Question: I am using php's OpenSSL Functions ( openssl_x509_parse ) to parse SSL certificate info of given site.
Sample Code:
'''
$stream = stream_context_create(
array(
"ssl" => array(
"allow_self_signed" => true,
"capture_peer_cert" => true,
"capture_peer_cert_chain" => true,
"verify_peer" => false,
"verify_peer_name" => false,
"sni_enabled" => true,
),
)
);
$streamRead = @stream_socket_client("ssl://stackoverflow.com:443", $streamErrNo, $streamErrStr, 30, STREAM_CLIENT_CONNECT, $stream);
if (!$streamErrNo && $streamRead) {
$streamContext = stream_context_get_params($streamRead);
$streamContextMeta = stream_get_meta_data($streamRead);
$certChainsRes = $streamContext["options"]["ssl"]["peer_certificate_chain"];
$certChainArr = array();
for ($i = 0; $i < count($certChainsRes); $i++) {
$certChainData = openssl_x509_parse($certChainsRes[$i]);
var_dump($certChainData);
}
}
'''
The code is working fine and it gives me data.
Sample Data.
'''
array (size=16)
'name' => string '/C=US/ST=NY/L=New York/O=Stack Exchange, Inc./CN=*.stackexchange.com' (length=68)
'subject' =>
array (size=5)
'C' => string 'US' (length=2)
'ST' => string 'NY' (length=2)
'L' => string 'New York' (length=8)
'O' => string 'Stack Exchange, Inc.' (length=20)
'CN' => string '*.stackexchange.com' (length=19)
'hash' => string '07cc7bb0' (length=8)
'issuer' =>
array (size=4)
'C' => string 'US' (length=2)
'O' => string 'DigiCert Inc' (length=12)
'OU' => string 'www.digicert.com' (length=16)
'CN' => string 'DigiCert SHA2 High Assurance Server CA' (length=38)
'version' => int 2
'serialNumber' => string '9833040086282421696121167723365753840' (length=37)
'serialNumberHex' => string '0765C64E74E591D68039CA2A847563F0' (length=32)
'validFrom' => string '181005000000Z' (length=13)
'validTo' => string '190814120000Z' (length=13)
'validFrom_time_t' => int <PHONE>
'validTo_time_t' => int <PHONE>
'signatureTypeSN' => string 'RSA-SHA256' (length=10)
'signatureTypeLN' => string 'sha256WithRSAEncryption' (length=23)
'signatureTypeNID' => int 668
'''
Questions:
- 1: I get details like signatureTypeSN, signatureTypeLN,
signatureTypeNID but how can I get Signature Algorithm Id (Hash
Algorithm OID) eg. sha256WithRSAEncryption => 1.2.840.113549.1.1.11- 2: These details show that certificate's version is 2
''version' => int 2' but the browser shows that certificate version is 3 [
P.S: The code is running on Ubuntu 18.04 server with php7.3. The browser I am using is Mozilla Firefox on Windows 10.
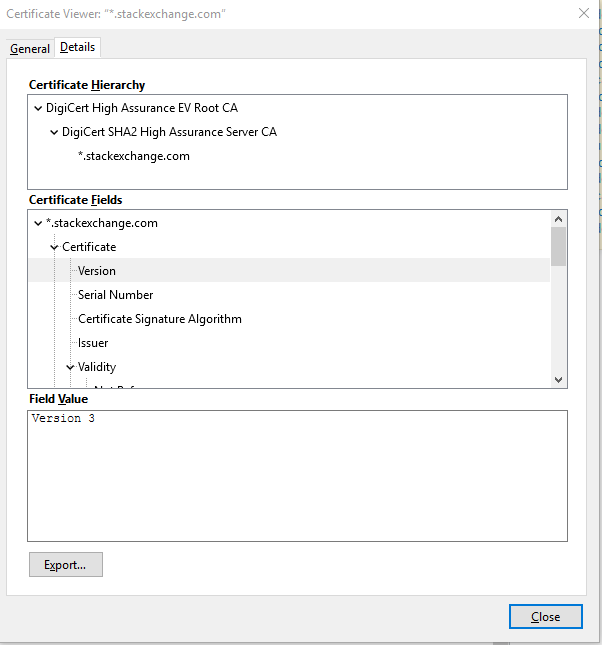
Answer: #1. Version
About version number (From RFC: <URL>
> 4.1.2.1. VersionThis field describes the version of the encoded certificate. When
extensions are used, as expected in this profile, If no extensions are present, but a UniqueIdentifier
is present, the version SHOULD be 2 (value is 1); however, the
version MAY be 3. If only basic fields are present, the version
SHOULD be 1 (the value is omitted from the certificate as the default
value); however, the version MAY be 2 or 3.Implementations SHOULD be prepared to accept any version certificate.
At a minimum, conforming implementations MUST recognize version 3
certificates.
Generation of version 2 certificates is not expected by
implementations based on this profile.
It means version 2 in output equals version 3 of certyficate.
#2. OID
About the first part of question, the easiest way is to find list and implement it as an array then normal replace. One of them i found on <URL>
Also in previous one RFC 7427 (<URL> You can find those OID